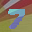
Label: 7